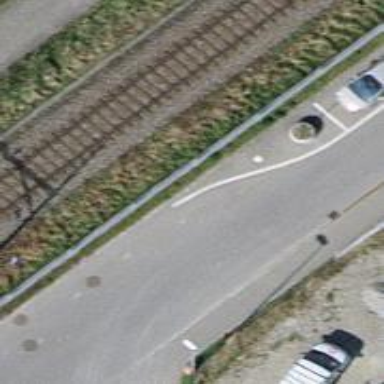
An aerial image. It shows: Guard rail.